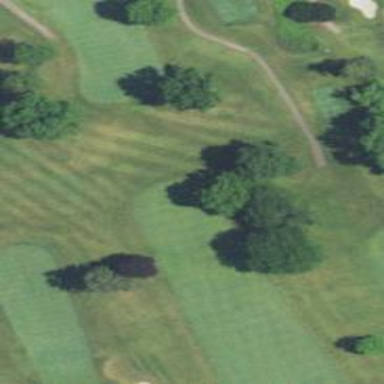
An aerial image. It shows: View of golf hole.